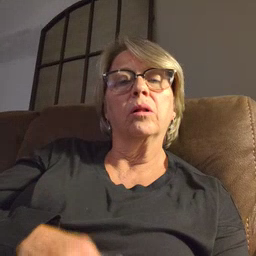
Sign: uncle